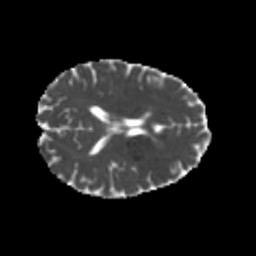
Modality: MD
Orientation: axial
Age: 23
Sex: female
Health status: healthy
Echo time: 0.074 s